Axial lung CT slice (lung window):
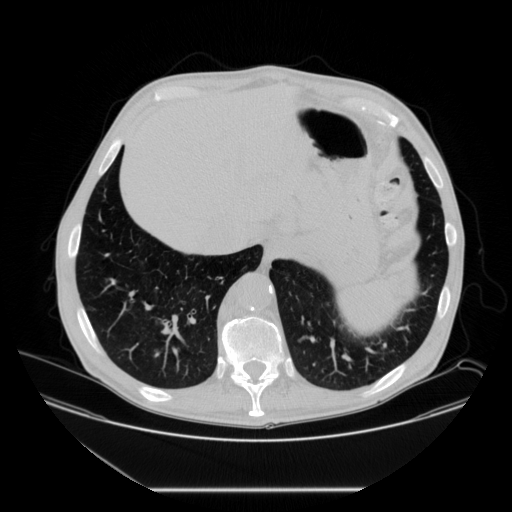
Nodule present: no